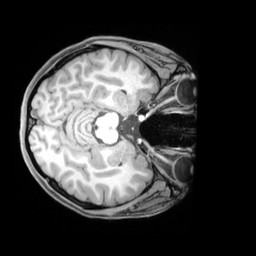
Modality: T1w
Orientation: axial
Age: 22
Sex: female
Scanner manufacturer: siemens
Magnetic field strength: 3 T
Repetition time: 1.97 s
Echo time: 0.00206 s